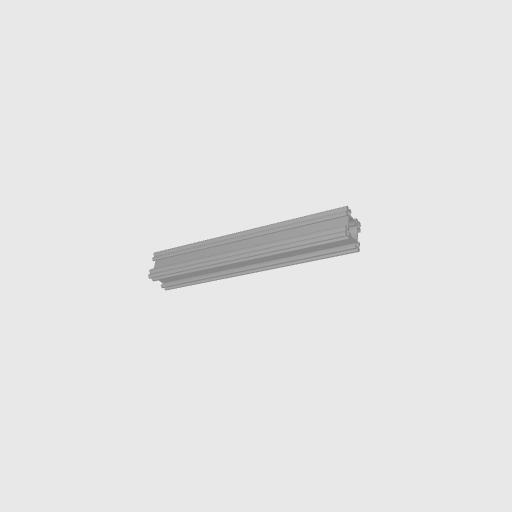
Part: GoRAIL168